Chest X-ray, AP view. Patient: 58 years old, sex F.
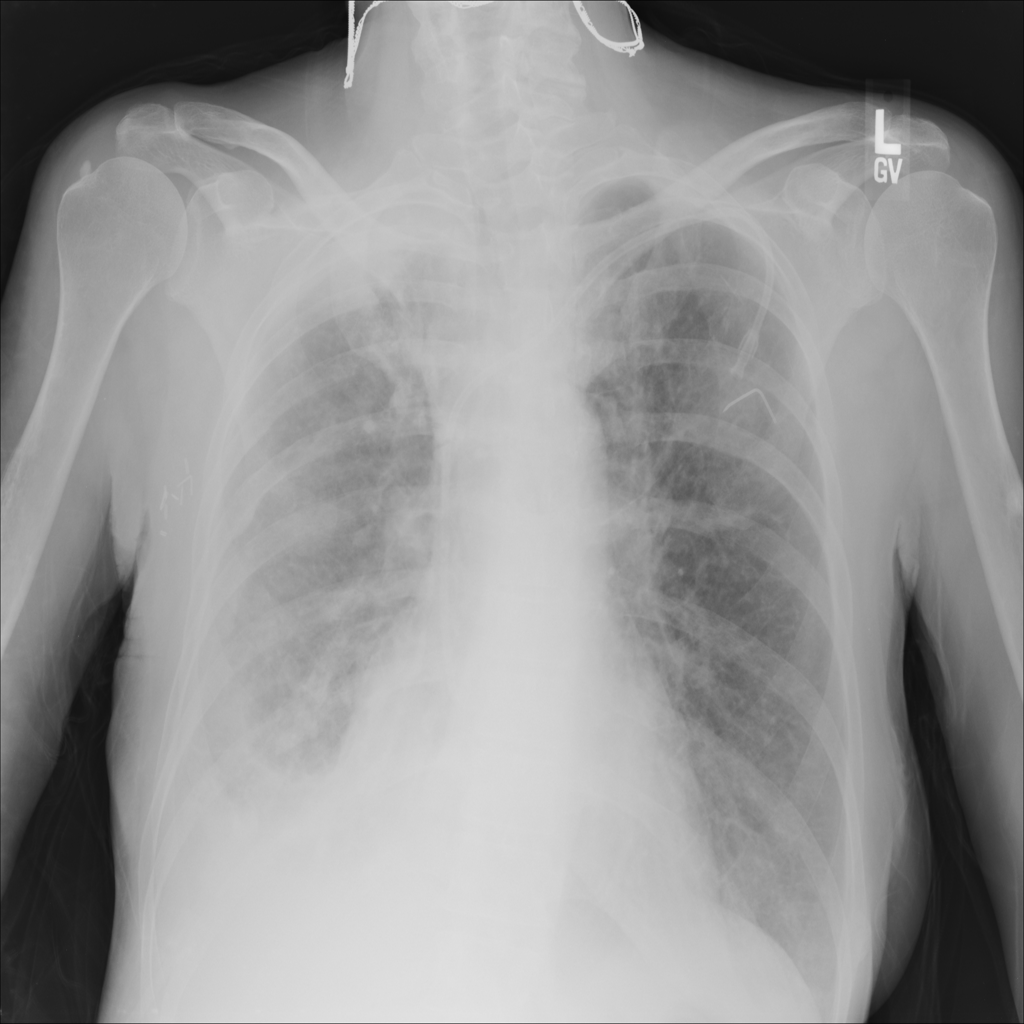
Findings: Pleural_Thickening